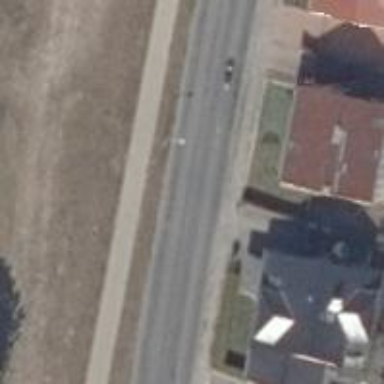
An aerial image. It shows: Tertiary road with asphalt surface and separate sidewalks on both sides.